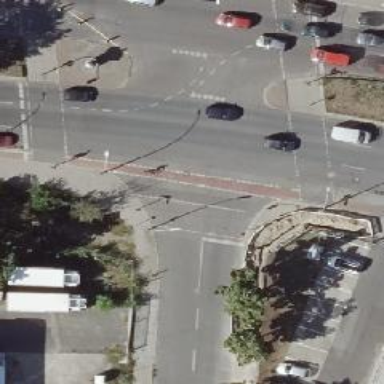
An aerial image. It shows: Road with traffic signals.